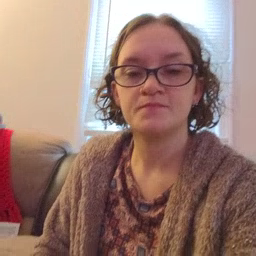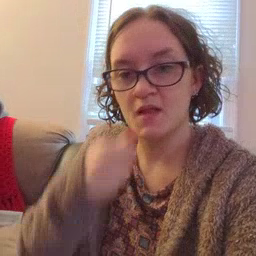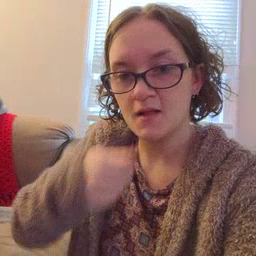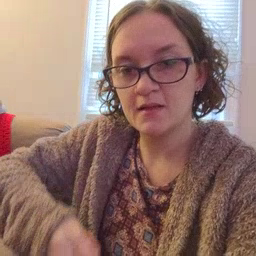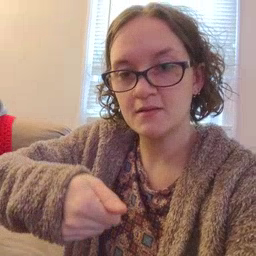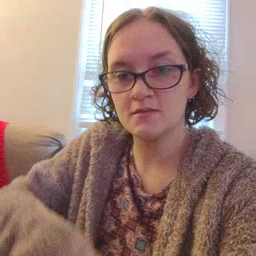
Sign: hide